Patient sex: M
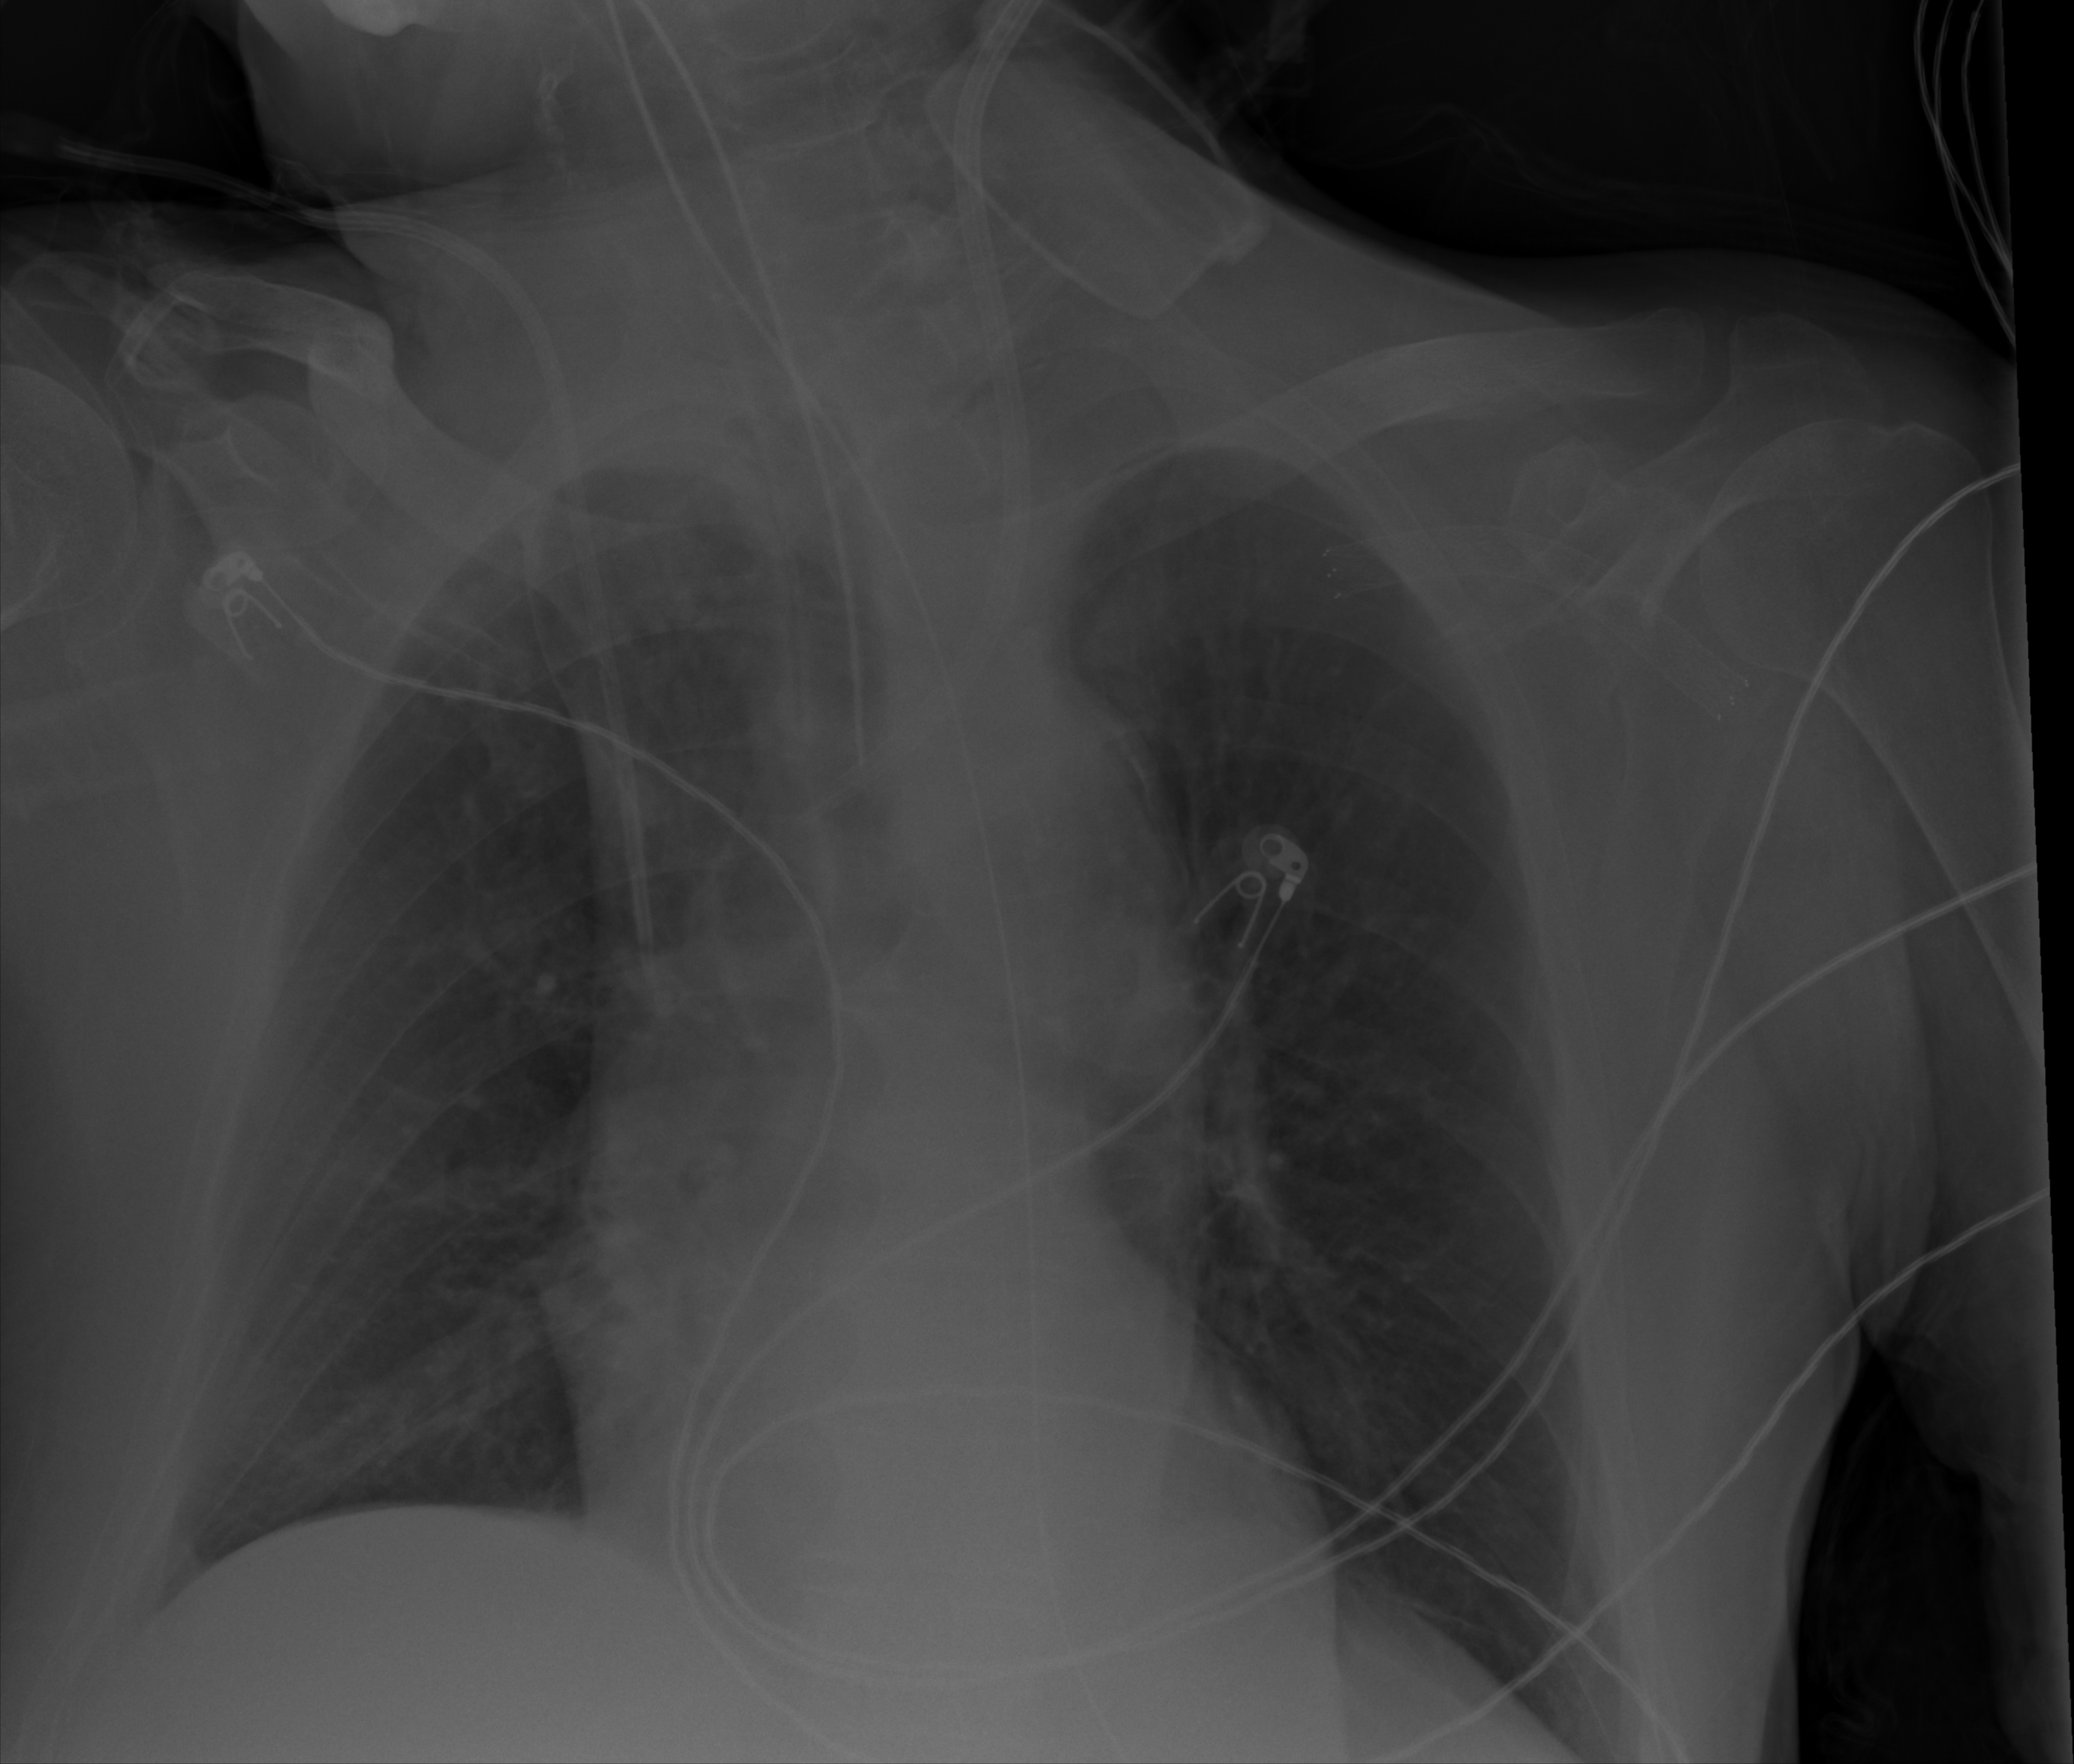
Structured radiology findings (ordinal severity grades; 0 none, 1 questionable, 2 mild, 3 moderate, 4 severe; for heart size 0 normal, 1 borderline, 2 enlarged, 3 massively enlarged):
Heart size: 0
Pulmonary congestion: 2
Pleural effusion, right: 2
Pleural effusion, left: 0
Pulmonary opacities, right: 2
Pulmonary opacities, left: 0
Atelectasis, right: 2
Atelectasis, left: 2